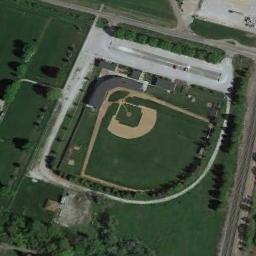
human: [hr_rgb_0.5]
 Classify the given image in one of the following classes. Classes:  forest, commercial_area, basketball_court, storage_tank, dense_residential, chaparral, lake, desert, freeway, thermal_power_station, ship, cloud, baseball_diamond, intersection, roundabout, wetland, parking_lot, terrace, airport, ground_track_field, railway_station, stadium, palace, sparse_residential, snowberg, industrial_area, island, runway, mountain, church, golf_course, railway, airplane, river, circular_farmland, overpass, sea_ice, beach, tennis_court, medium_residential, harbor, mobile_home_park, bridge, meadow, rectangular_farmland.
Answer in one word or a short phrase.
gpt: baseball_diamond